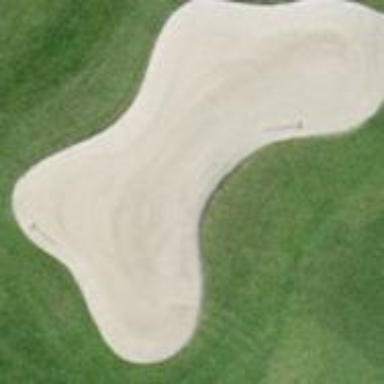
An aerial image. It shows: Golf bunker filled with natural sand.